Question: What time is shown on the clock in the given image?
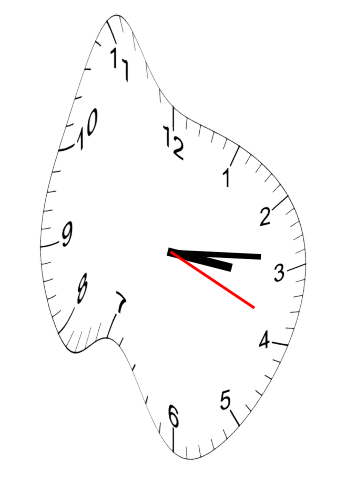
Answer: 03:14:19